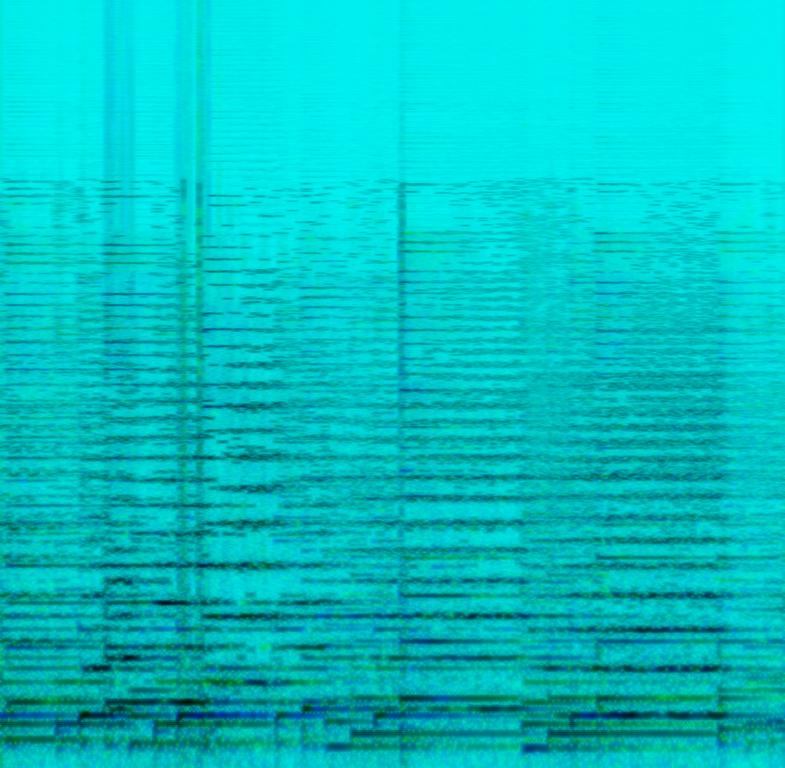
A female vocalist sings this soft love song in a foreign language. The tempo is medium with a mellifluous violin harmony, keyboard accompaniment, subtle bass, steady drumming and rhythmic acoustic guitar. The song is sweet, youthful, simple, romantic, sentimental, melancholic and pensive. This song is Romantic Pop.